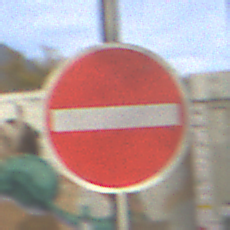
Verkehrszeichen: VerbotDerEinfahrt
Umgebung: Outdoor, Urban
Tageszeit: MorningAfternoon
Wetter: PartlyCloudy
Licht: Natural
Jahreszeit: NotSpecified
Kontrast: MediumContrast